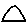
Label: triangle